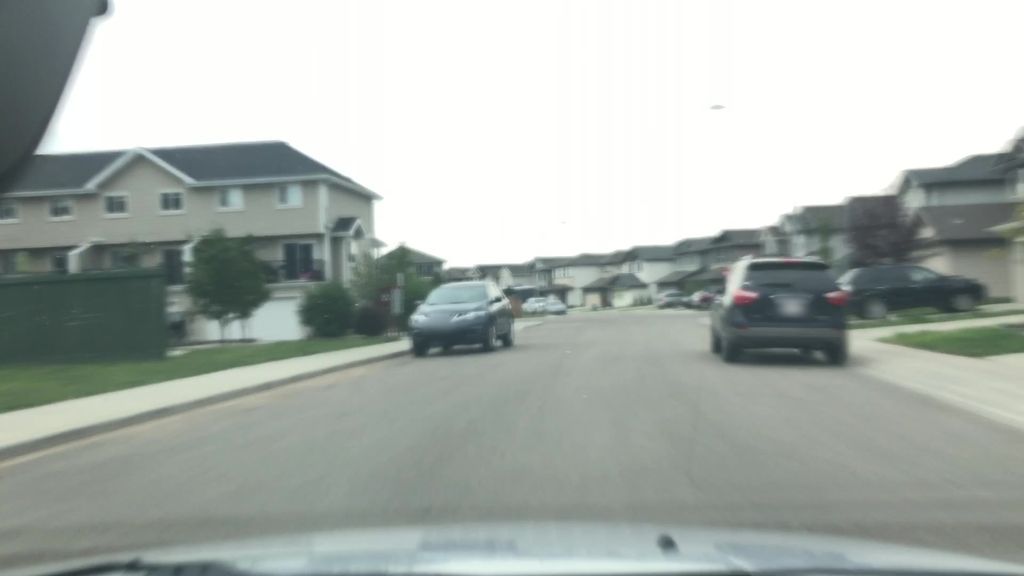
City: edmonton